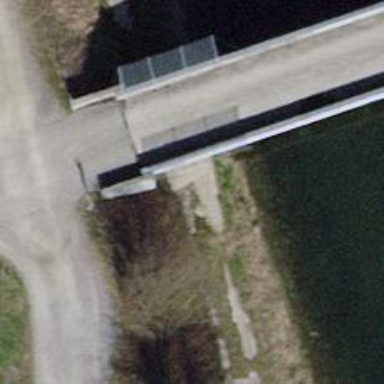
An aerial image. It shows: Footway with concrete surface.